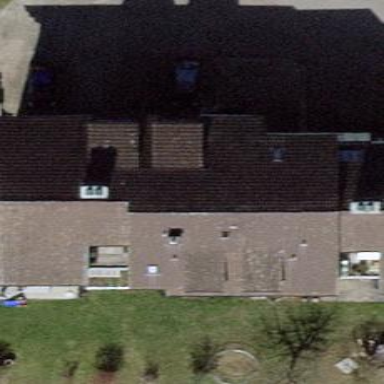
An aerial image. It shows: Gabled roof on building that houses apartments.